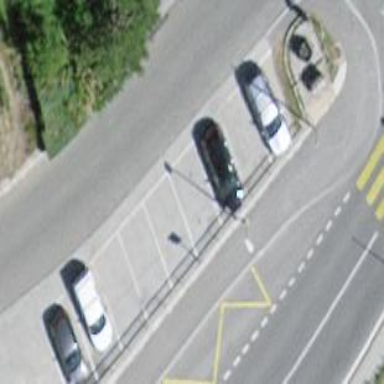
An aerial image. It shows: Parking area with surface.